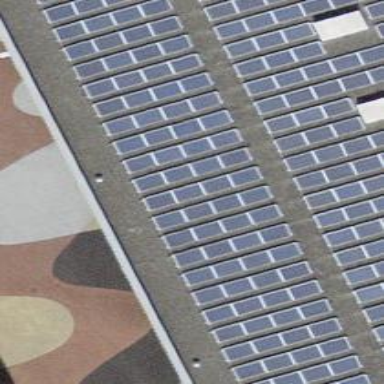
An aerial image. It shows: Solar power generator using photovoltaic method with solar photovoltaic panel types.